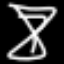
Label: hourglass